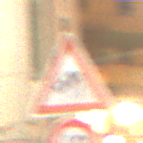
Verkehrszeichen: SeitenwindVonRechts
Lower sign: Geschwindigkeit60
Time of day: Night
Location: Outdoor (Urban)
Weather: PartlyCloudy
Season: NotSpecified
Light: Artificial